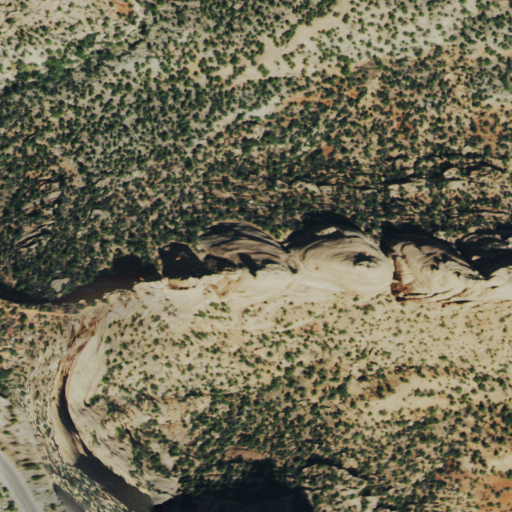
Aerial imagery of rocks in Colorado named Coke Ovens containing evergreen forest and shrub